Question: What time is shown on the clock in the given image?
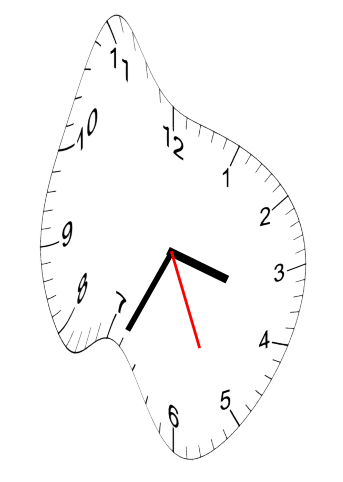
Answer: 03:34:26